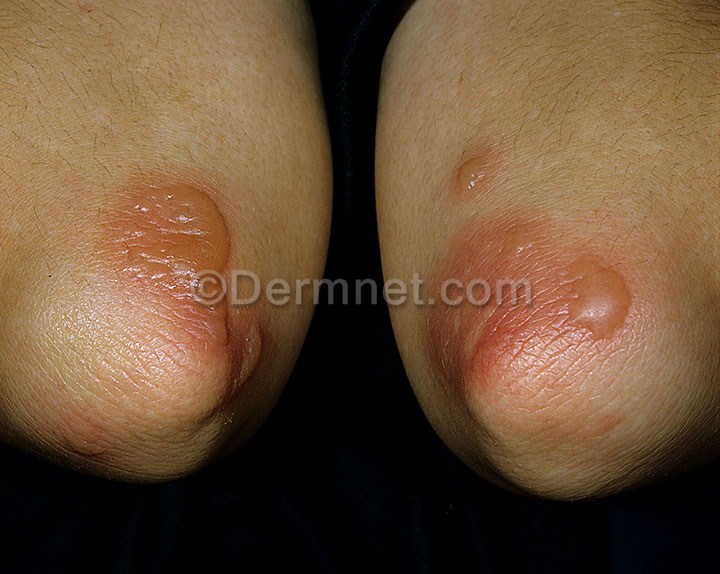
Disease: Vasculitis Photos